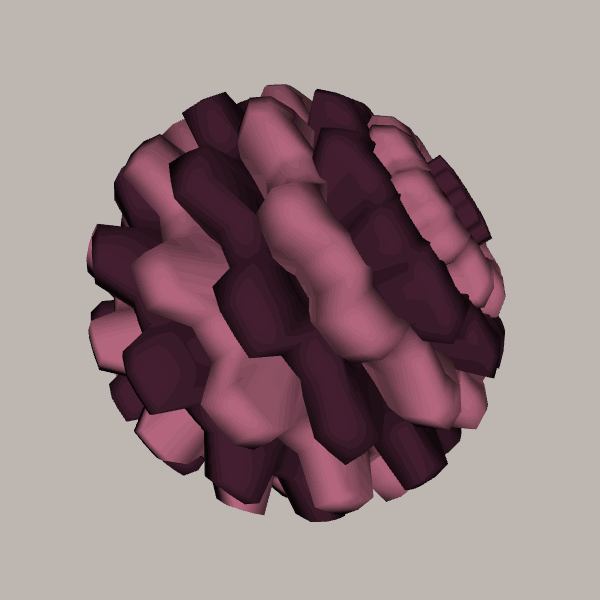
Background: light